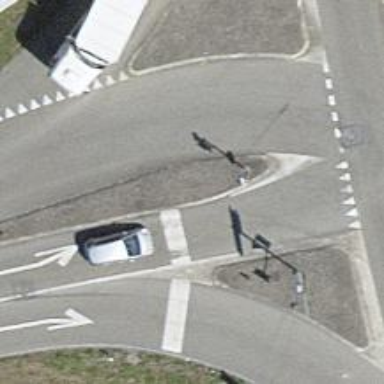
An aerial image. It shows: Road with traffic signals.